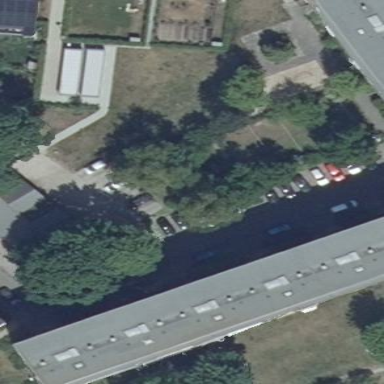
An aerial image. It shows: Street-side parking area with grass paver surface.